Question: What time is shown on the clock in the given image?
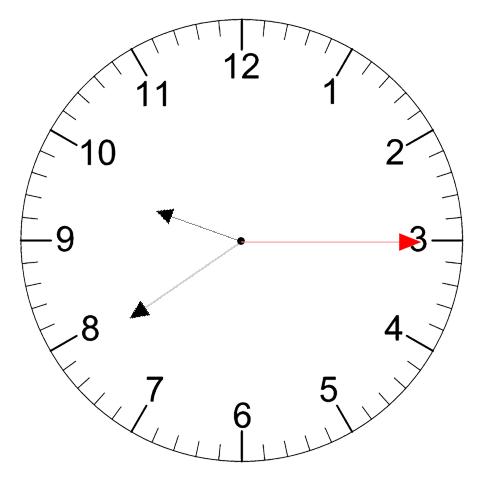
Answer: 09:39:15